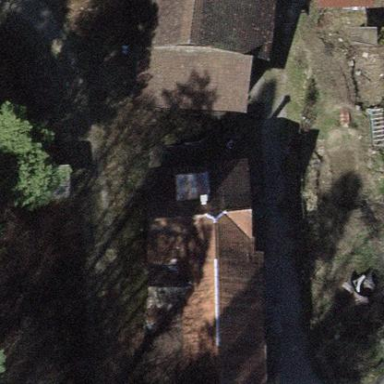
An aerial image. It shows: Farm building.